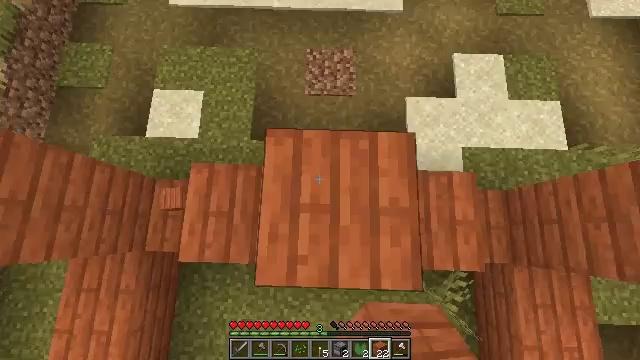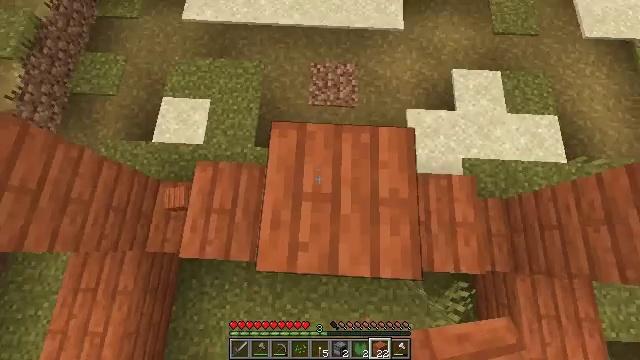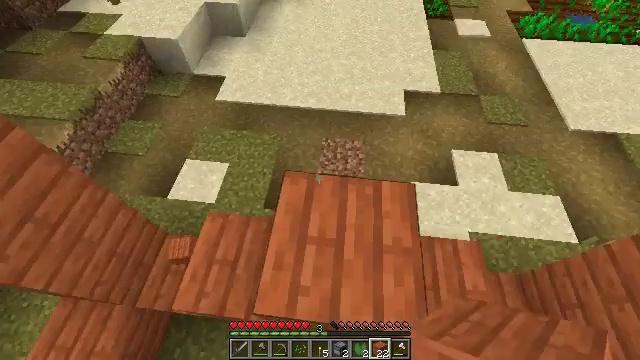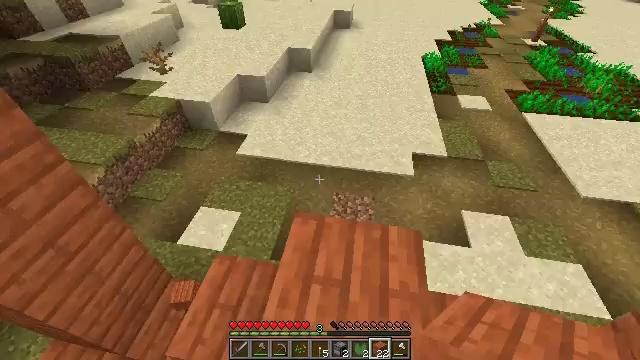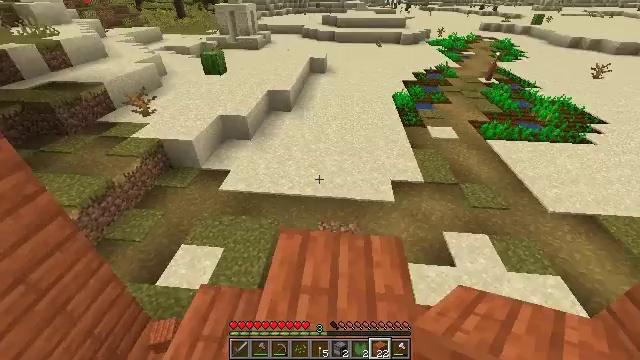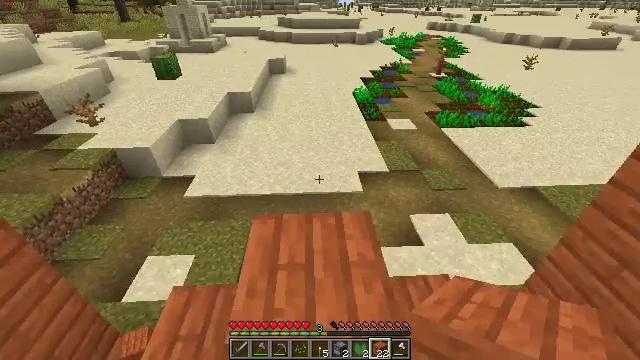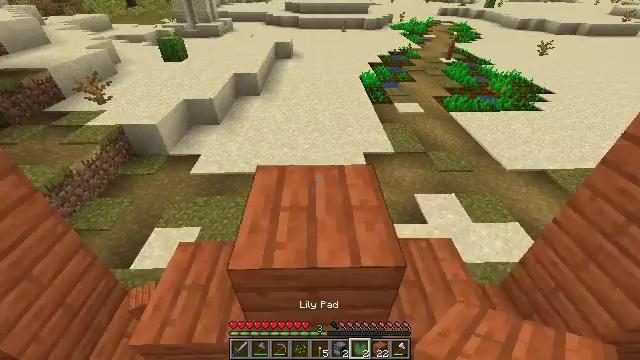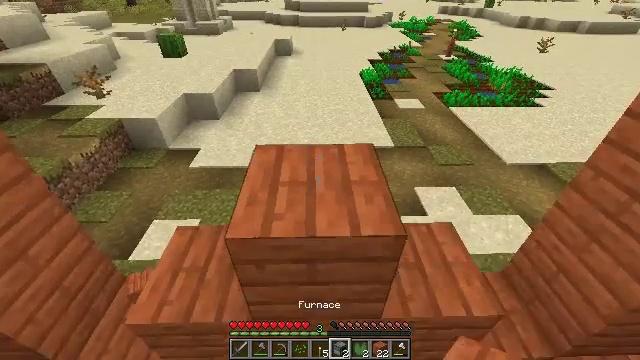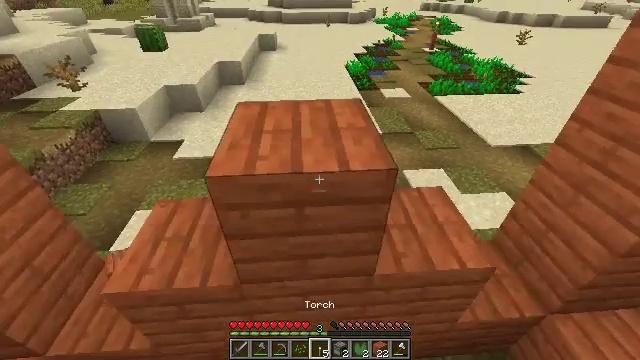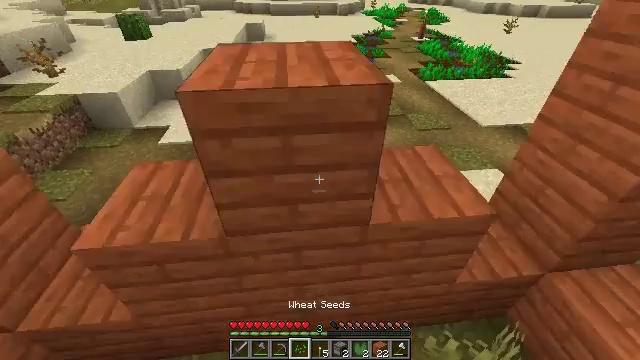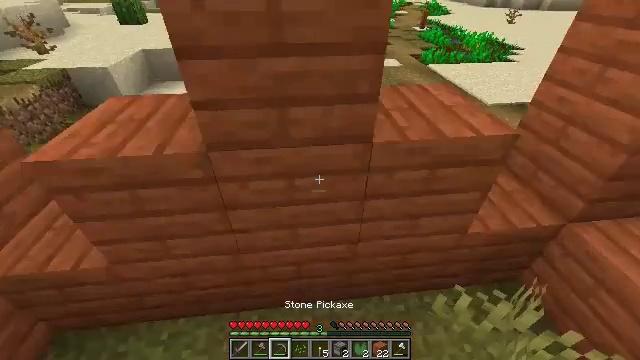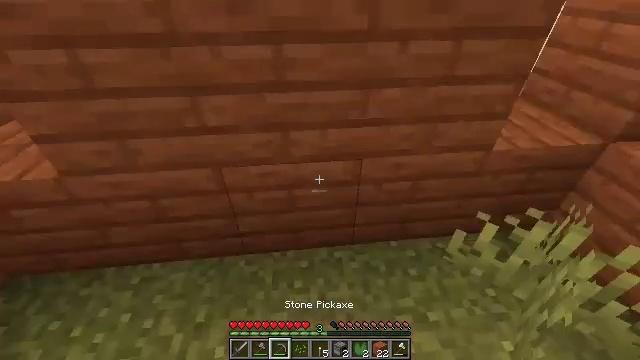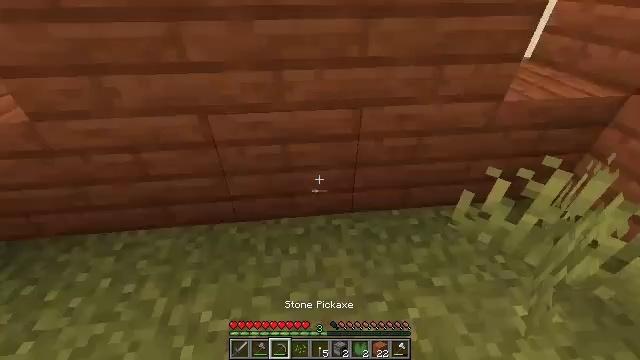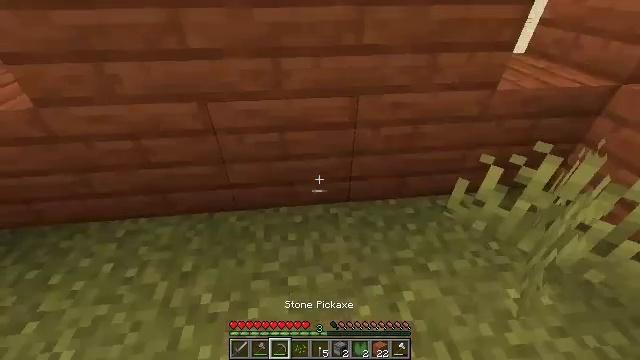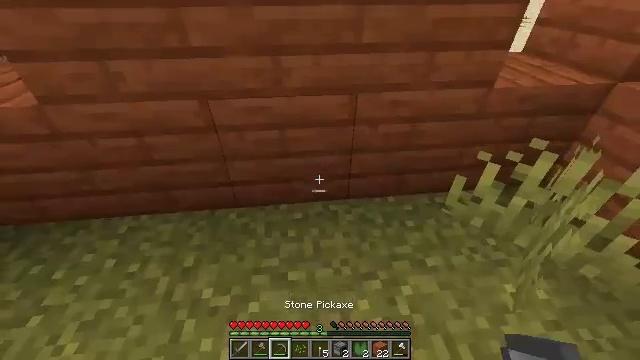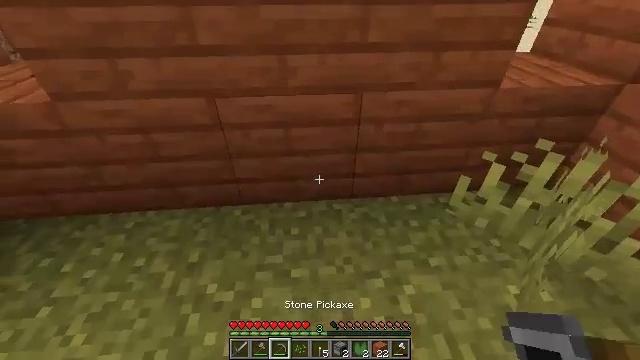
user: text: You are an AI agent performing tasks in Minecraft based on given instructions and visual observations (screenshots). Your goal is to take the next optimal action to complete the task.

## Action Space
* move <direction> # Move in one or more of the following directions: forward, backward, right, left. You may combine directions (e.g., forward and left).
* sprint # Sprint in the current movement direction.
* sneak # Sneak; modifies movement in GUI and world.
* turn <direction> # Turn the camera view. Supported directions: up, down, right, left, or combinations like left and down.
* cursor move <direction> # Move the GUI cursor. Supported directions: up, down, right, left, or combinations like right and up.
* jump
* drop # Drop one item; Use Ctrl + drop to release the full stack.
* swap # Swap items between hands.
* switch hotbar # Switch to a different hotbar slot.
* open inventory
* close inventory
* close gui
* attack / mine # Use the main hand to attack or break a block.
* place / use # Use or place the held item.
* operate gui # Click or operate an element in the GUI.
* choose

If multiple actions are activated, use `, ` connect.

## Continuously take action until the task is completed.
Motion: motion action
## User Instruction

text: Mine acacia planks.
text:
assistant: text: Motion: move back, turn left and up
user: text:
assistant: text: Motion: move back, turn left and up
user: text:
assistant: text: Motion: move back, turn left and up
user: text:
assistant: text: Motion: move back, turn right and up
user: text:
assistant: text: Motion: move back, turn right
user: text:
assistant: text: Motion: move back, turn left and down
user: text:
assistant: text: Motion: move back
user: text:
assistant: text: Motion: turn right
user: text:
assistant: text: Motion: turn right
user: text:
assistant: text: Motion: no_op
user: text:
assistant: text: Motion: no_op
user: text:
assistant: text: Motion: no_op
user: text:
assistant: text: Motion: no_op
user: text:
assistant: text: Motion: no_op
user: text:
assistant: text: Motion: turn left
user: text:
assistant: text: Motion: turn left
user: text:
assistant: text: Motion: turn left and up
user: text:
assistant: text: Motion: turn up
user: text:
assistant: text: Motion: move forward
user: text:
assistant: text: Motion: move forward
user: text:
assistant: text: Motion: move forward
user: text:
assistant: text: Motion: turn up
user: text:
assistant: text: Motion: turn up
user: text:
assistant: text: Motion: no_op
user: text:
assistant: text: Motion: attack / mine
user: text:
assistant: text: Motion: attack / mine
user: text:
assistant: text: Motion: attack / mine
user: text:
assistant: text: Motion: attack / mine
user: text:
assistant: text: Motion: attack / mine
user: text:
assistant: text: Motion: turn up, attack / mine